Question: I am using <URL>. How can I do this ?

Thanks a lot !
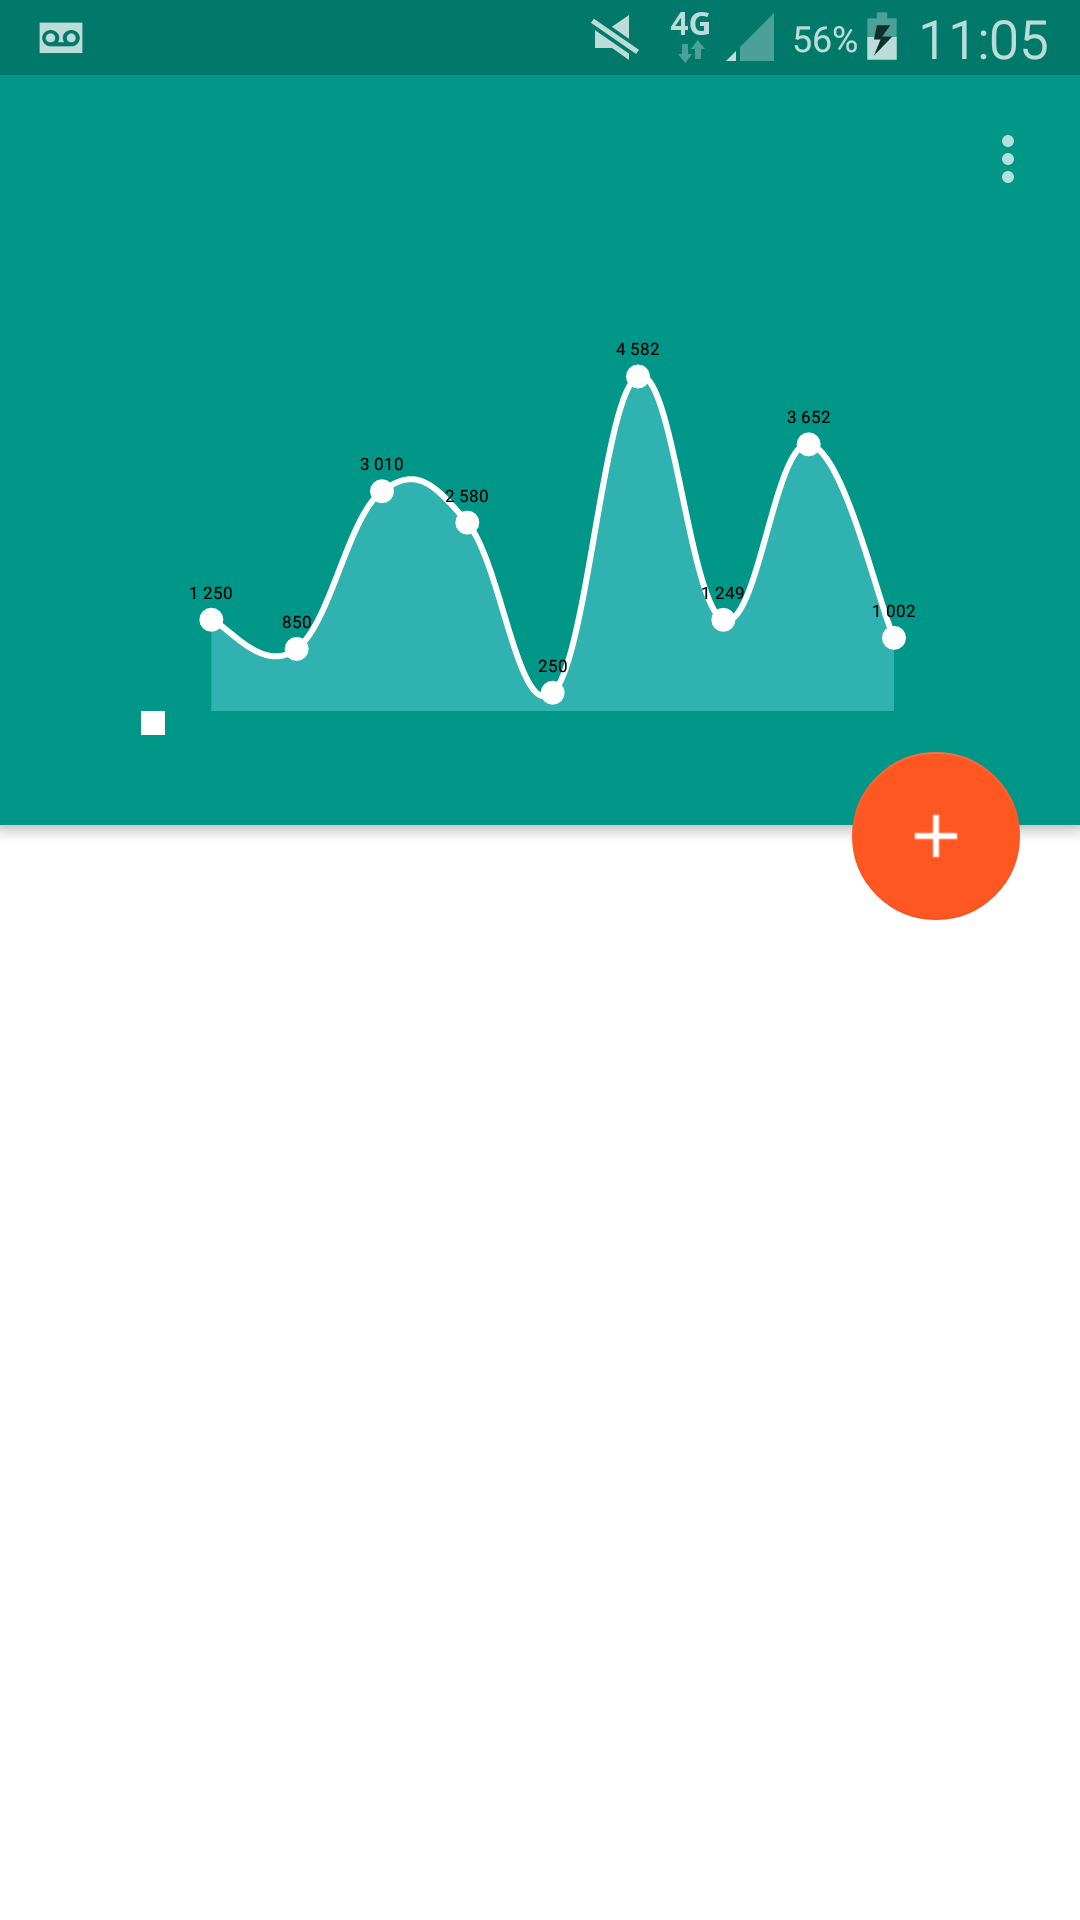
Answer: 'chart.getLegend().setEnabled(false)'